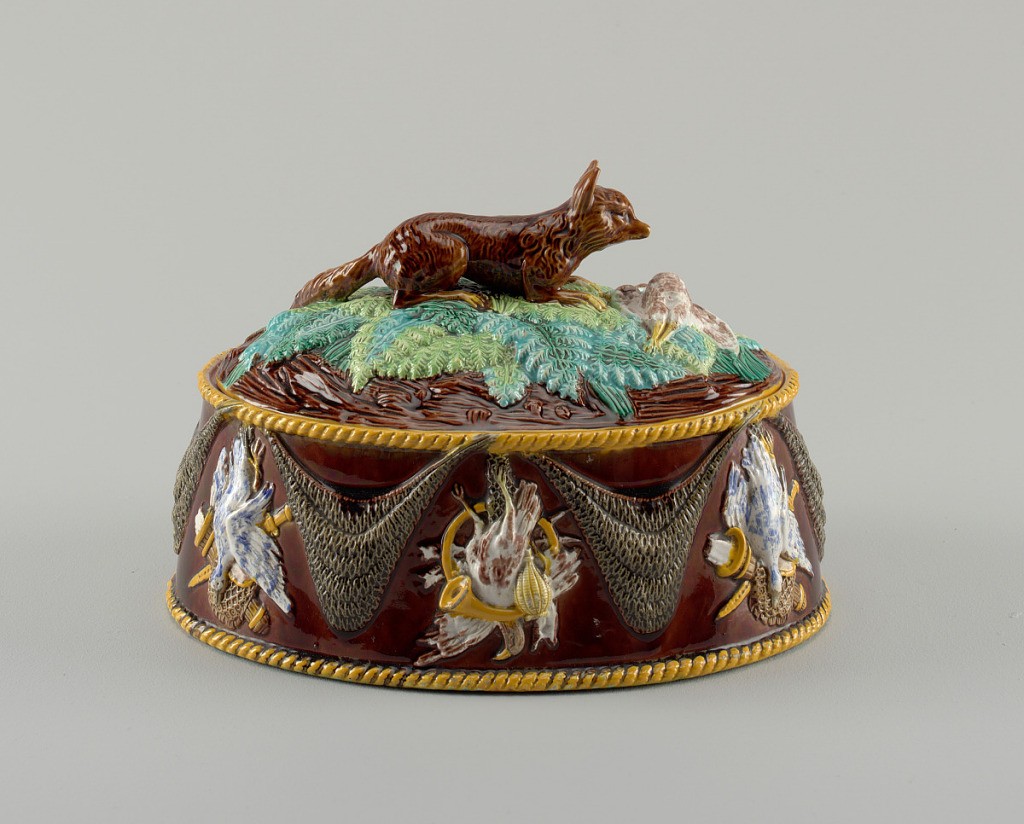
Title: Dish and cover
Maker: George Jones & Sons, Ltd., active 1861 – 1951
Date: ca. 1875
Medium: Glazed earthenware
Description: Oval, flat-based dish (a). Sides tapered toward lip, molded with swagged nets alternating with game trophies. At edge of base and lip molded ochre-glazed twisted-rope border. Ground glazed brown, with molded motifs picked out in yellow, white, blue, and brown. Interior glazed with bright mauve; underside mottled green and brown. Oval cover (b) glazed mauve on underside. Exterior molded with central finial in form of a fox on fern fronds and a dead duck. Cover in polychrome colors as on base.